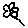
Label: flower